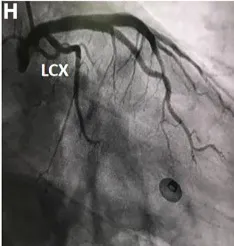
(H-J) Coronary angiography scan. The scan indicates that there are no significant narrowings or stenosis observed in either the left or right coronary arteries.
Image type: radiology (x_ray)